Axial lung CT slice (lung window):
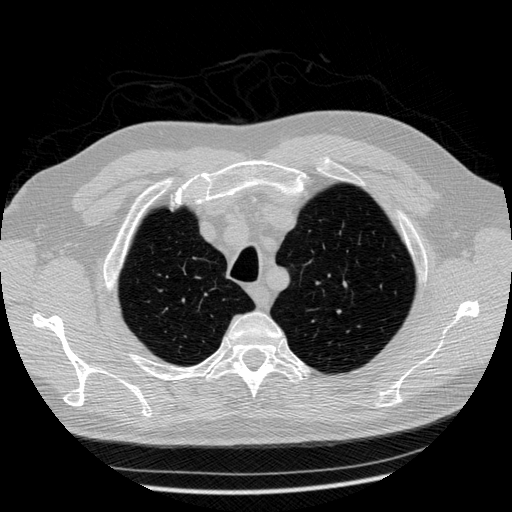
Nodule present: no